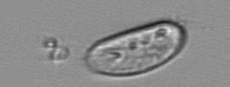
Label: Euplotes